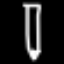
Label: pencil